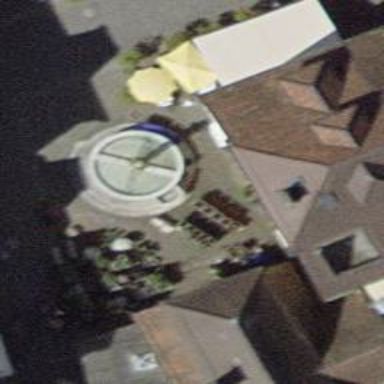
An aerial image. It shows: Beautiful fountain.